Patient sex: M
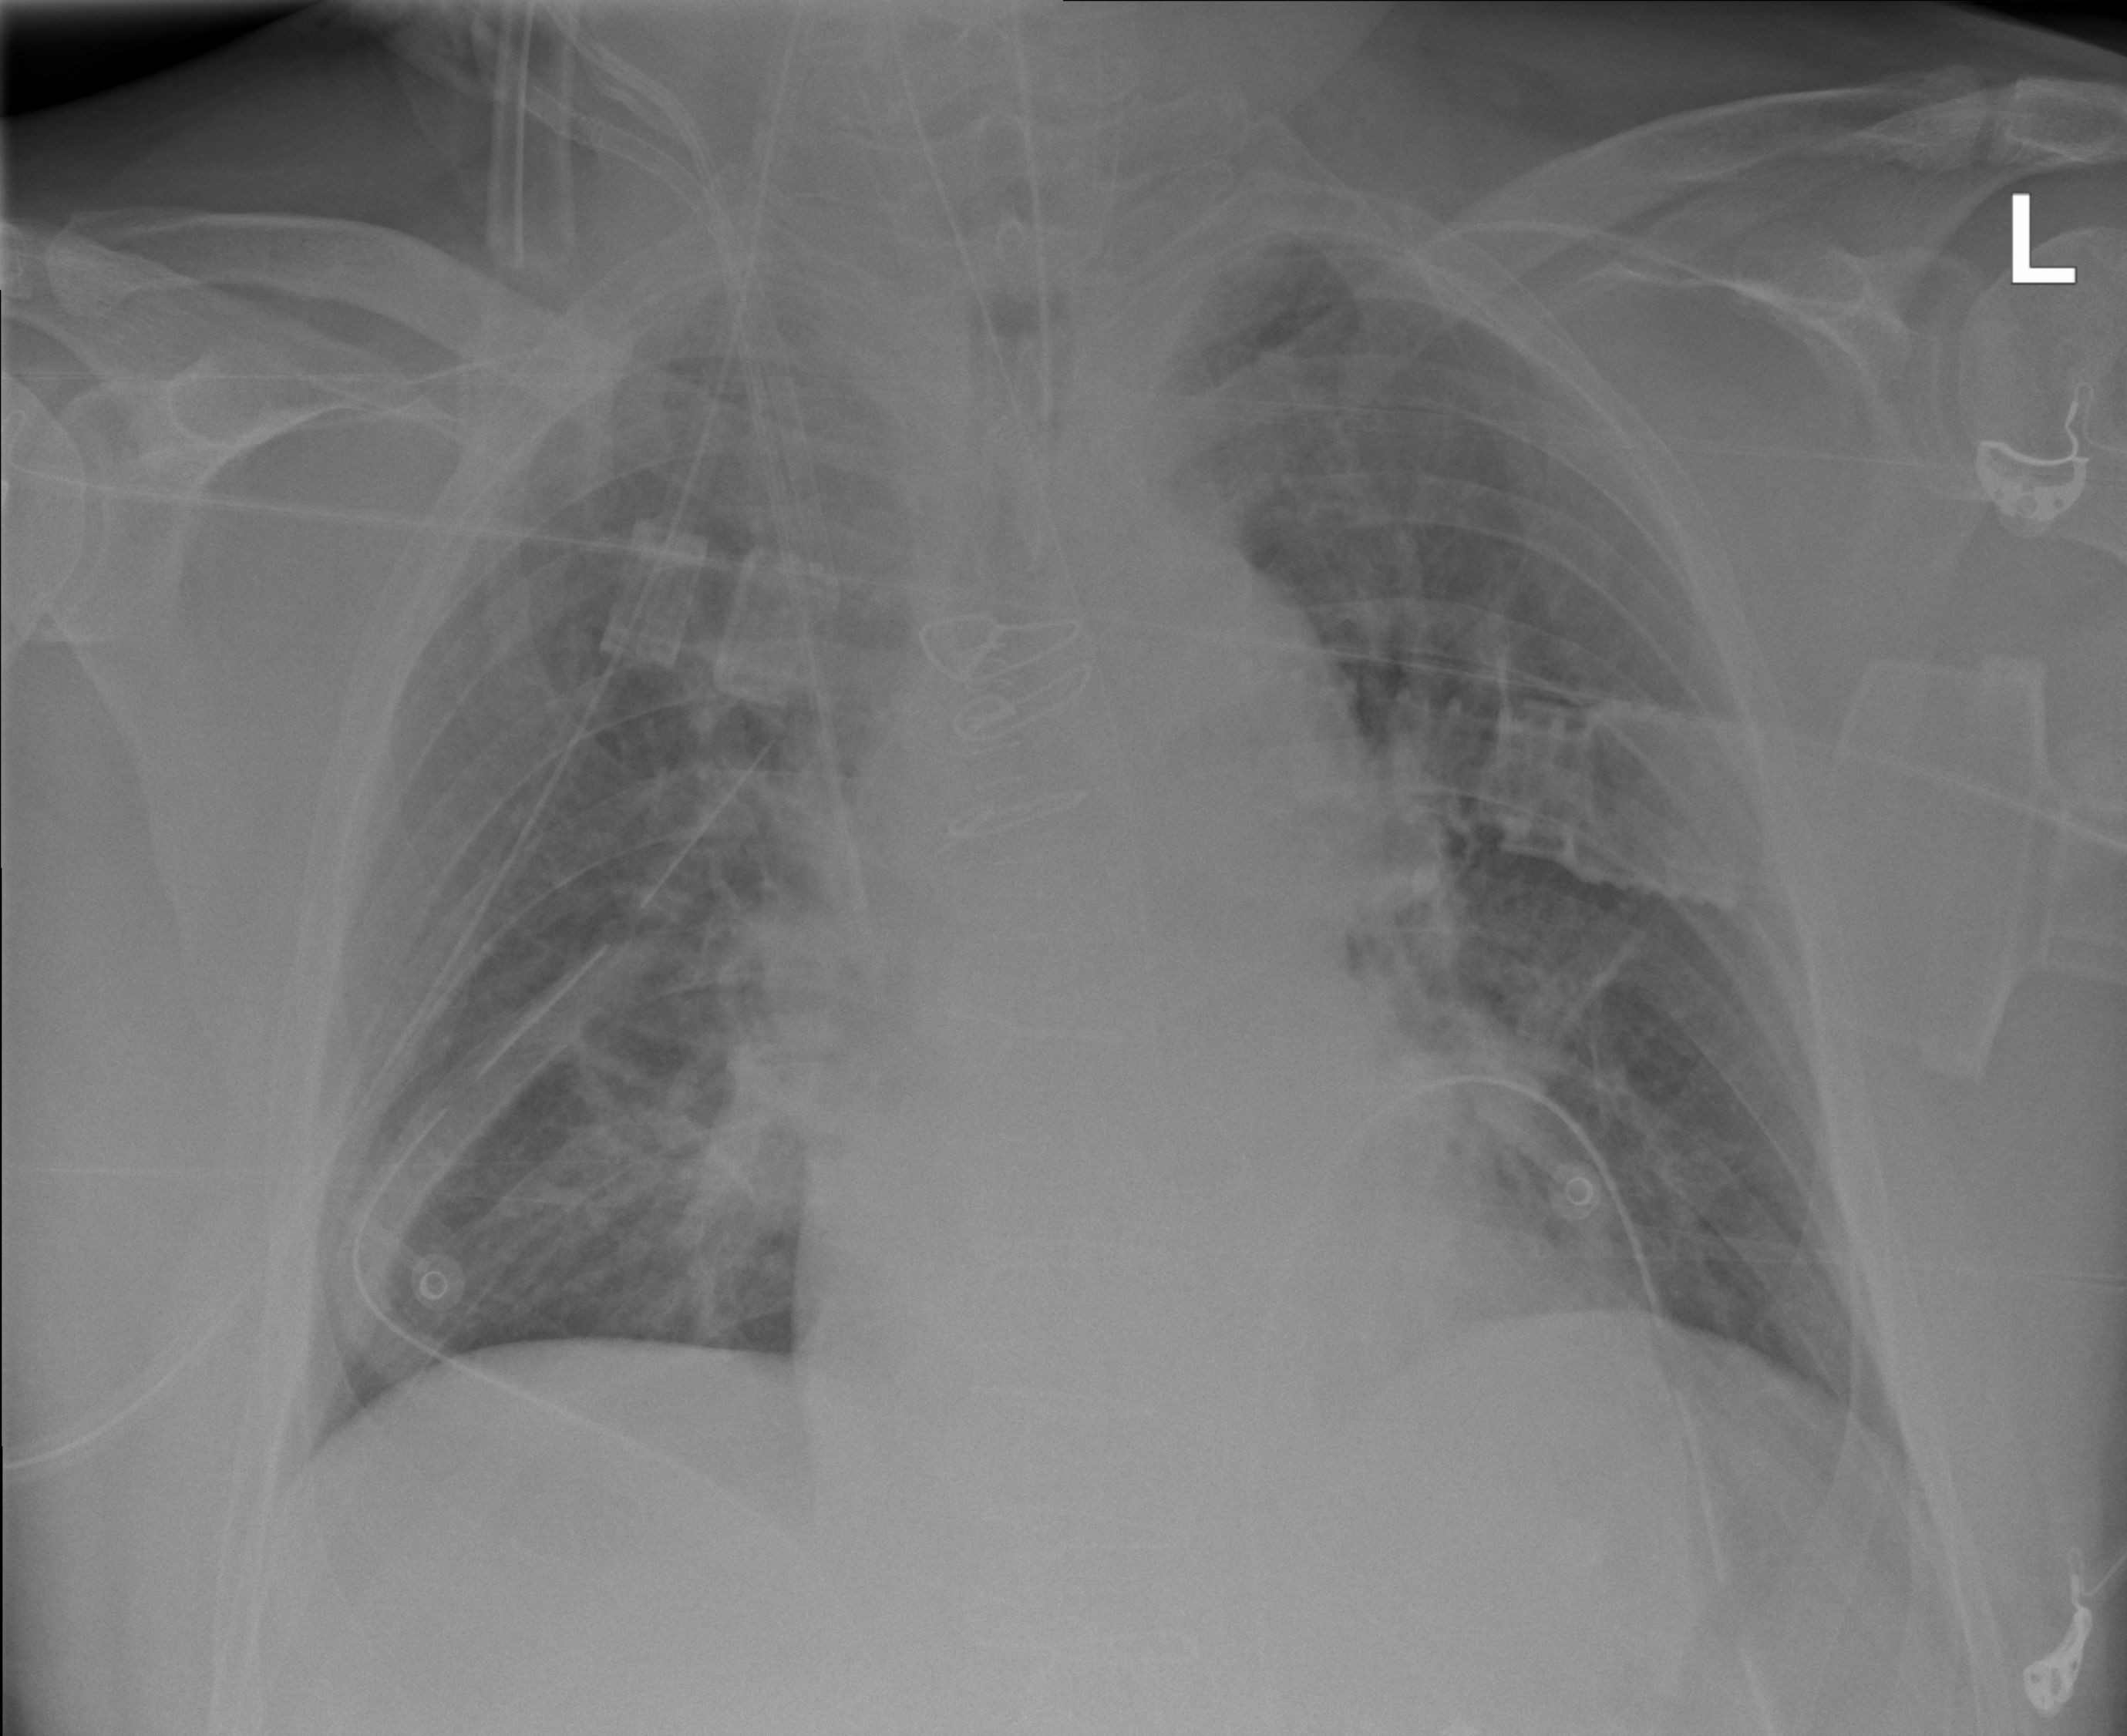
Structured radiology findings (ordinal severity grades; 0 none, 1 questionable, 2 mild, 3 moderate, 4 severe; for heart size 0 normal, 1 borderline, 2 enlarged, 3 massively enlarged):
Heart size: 1
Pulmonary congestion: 2
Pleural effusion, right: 0
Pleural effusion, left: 0
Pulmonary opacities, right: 2
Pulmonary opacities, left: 2
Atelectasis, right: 2
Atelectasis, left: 2